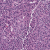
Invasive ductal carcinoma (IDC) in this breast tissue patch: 1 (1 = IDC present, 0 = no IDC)